Question: My jqGrid contains a special column whose value is generated by another value, like the Duration Span column, its real value is in seconds like 3690s, and I should transform it to a formmatted string 'Hour : Minute : Second', in this cause it is '1:1:30'. Now, I want to it works well in sortting, so I write a customize function to handle this:
1, Following code fragment is column definition:
'''
{
name : 'time',
index : 'time',
align: 'center',
width : '12%',
sorttype : sortTimeFuc
}
'''
2, Following code fragment is sort function:
'''
var sortTimeFuc = (function(cell) {
var a = cell.split(':');
var value = parseInt(a[2]) + parseInt(a[1]) * 60 + parseInt(a[0]) * 3600;
return value;
});
'''
But it work incorrectly as below:

Can anybody gives me help? Thanks so much.
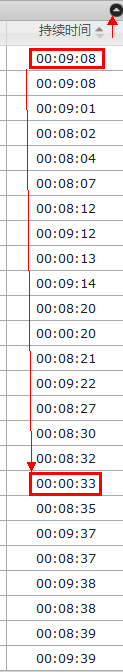
Answer: It seems to me that you make some errors. First of all you should remove parentheses over the function. Unneeded parentheses can follow to invocation of the function. The second and the most important error which I see in your code is the usage of <URL> without the second parameter 10. The last error is the usage of 'width : '12%''. jqGrid don't support '%' inside of width. Instead of that you can use just 'width: 12' and specify 'width' of the total grid or use 'autowidth: true'. Because the option 'shrinkToFit: true' is default option if will follow to scaling the width of the columns based on the total width of jqGrid and 'width' property of the column, which will define the proportion between the columns.
So the resulting code could be as the following
'''
{
name: 'time',
align: 'center',
width: 12,
sorttype: function (cell) {
var a = cell.split(':');
return parseInt(a[2], 10) + parseInt(a[1], 10) * 60 +
parseInt(a[0], 10) * 3600;
}
}
'''
See <URL> as an example of very close implementation of custom sorting.